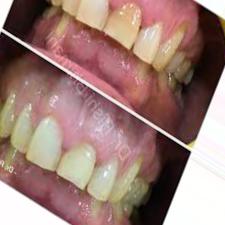
Condition: Tooth Discoloration